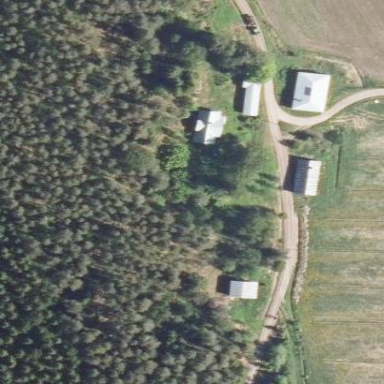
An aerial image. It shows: Farmyard area.